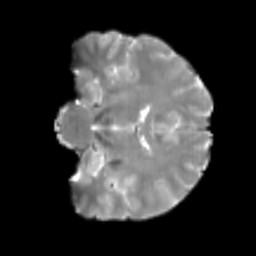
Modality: T2w
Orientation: coronal
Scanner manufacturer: siemens
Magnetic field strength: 3 T
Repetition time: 4 s
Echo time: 0.0594 s